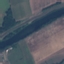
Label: River